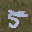
Label: 5